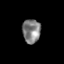
Tissue: skin
Cell type: Epithelial cells
Senescence score: 0.2555
Nuclear area (px): 423
Mean DAPI intensity: 128.343